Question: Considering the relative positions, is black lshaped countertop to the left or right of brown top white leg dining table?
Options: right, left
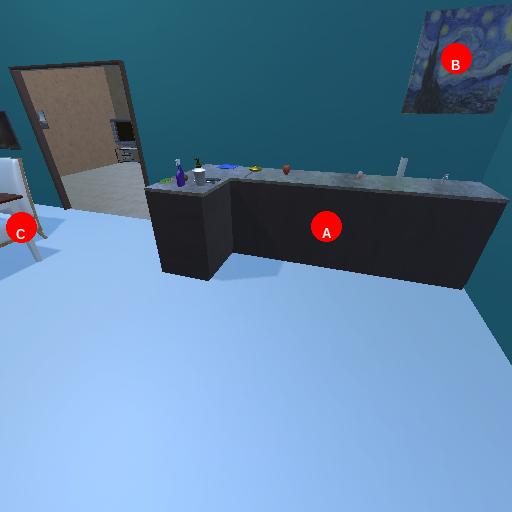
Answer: right